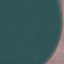
Land use / land cover: AnnualCrop